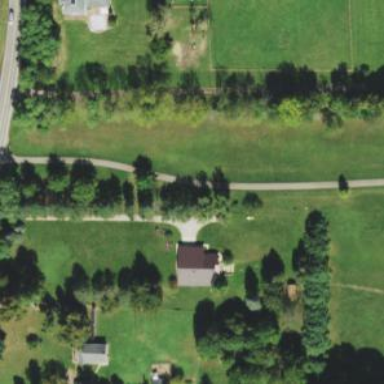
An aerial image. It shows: Driveway leading to service road.